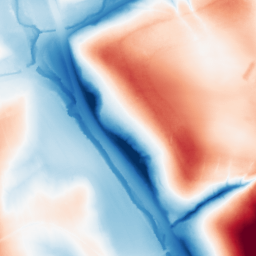
Category: classical
Decomposition family: gaussian_anisotropic
Decomposition parameters: sigma_x: 50
sigma_y: 20
Upsampling method: sinc_hamming
Upsampling parameters: scale: 4
kernel_size: 16
Upsampling scale: 4